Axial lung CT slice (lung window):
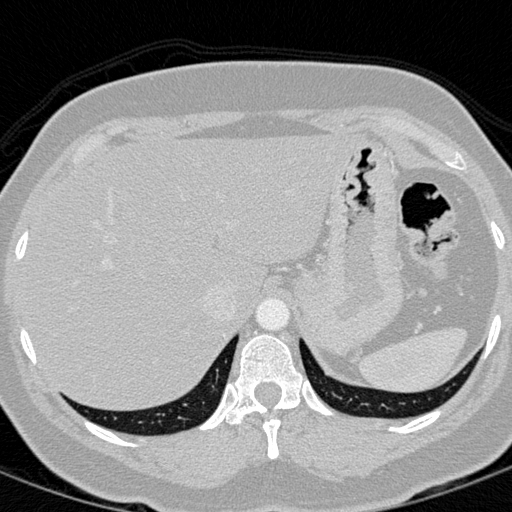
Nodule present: no